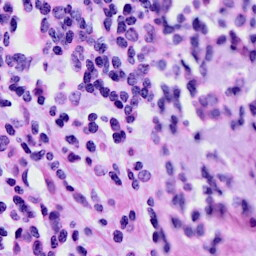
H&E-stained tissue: Cervix